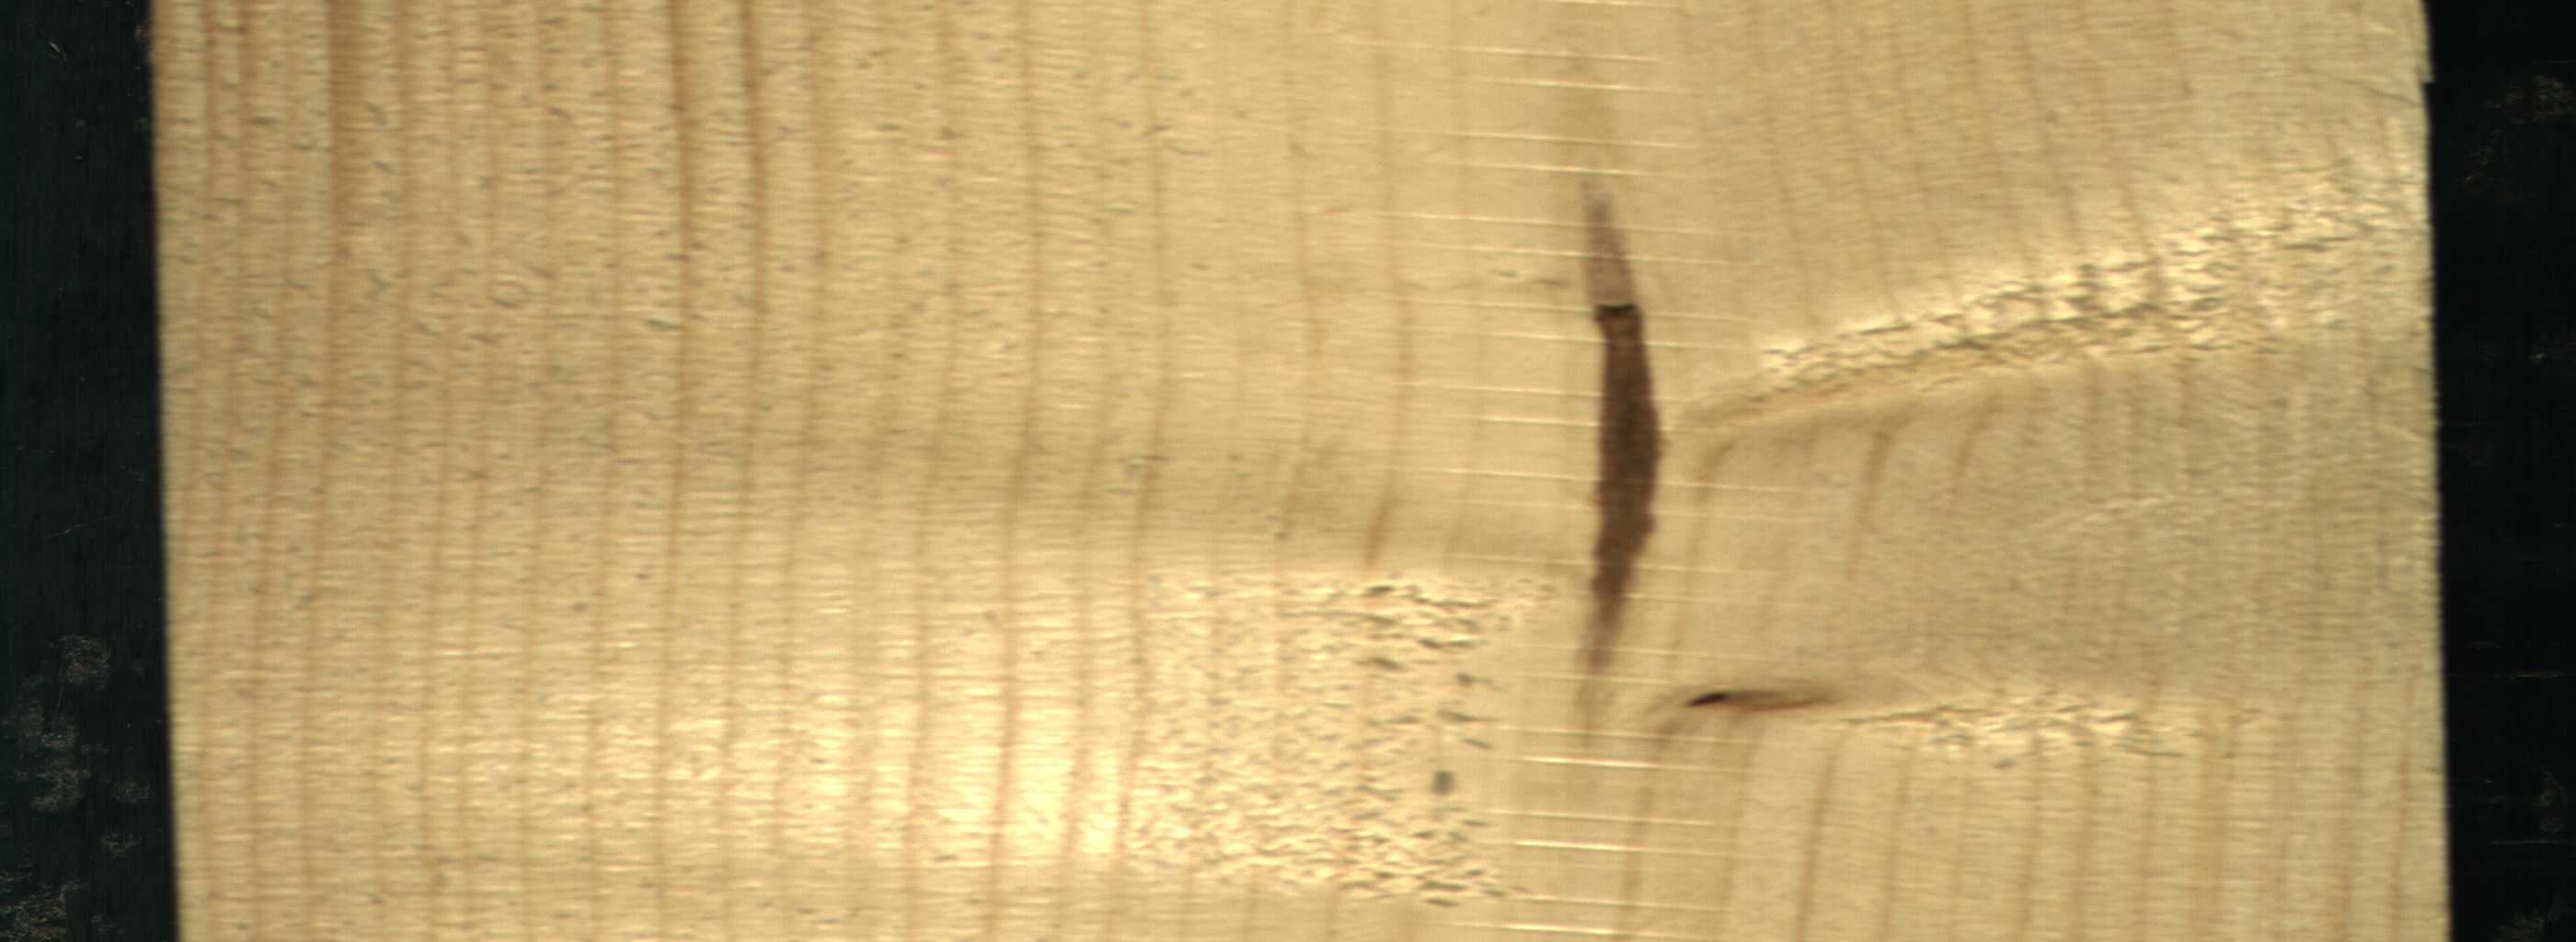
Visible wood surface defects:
Marrow
Live_Knot